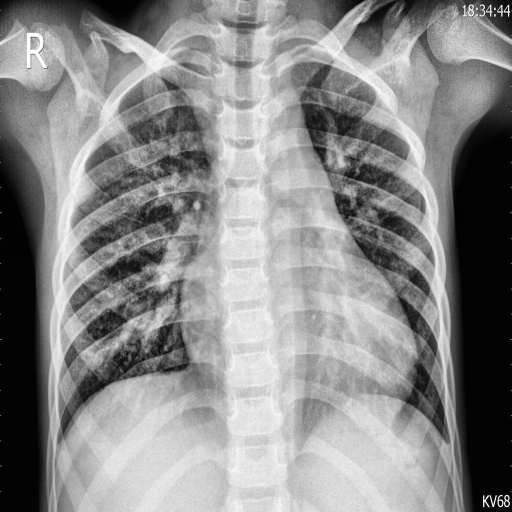
Finding: PNEUMONIA